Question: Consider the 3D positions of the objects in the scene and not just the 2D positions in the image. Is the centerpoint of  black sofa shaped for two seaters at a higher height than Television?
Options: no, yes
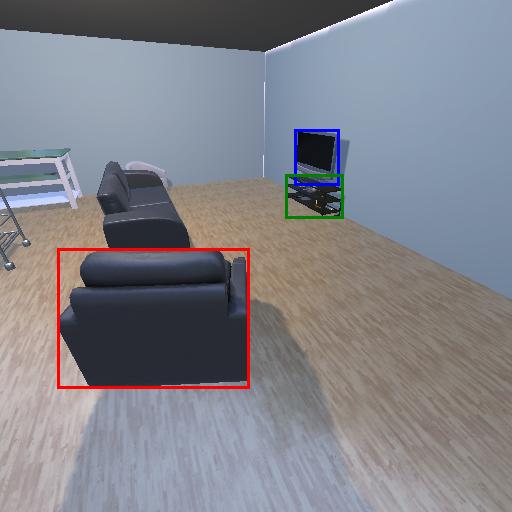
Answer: no